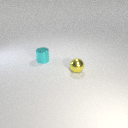
small yellow metal sphere to the right of small cyan metal cylinder